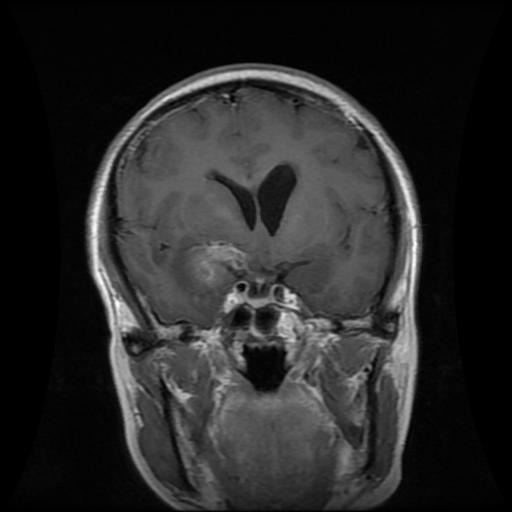
Label: glioma